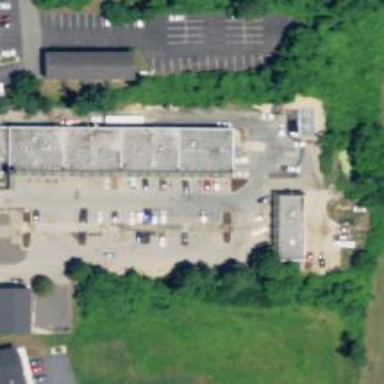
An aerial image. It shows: Post office.